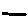
Label: line